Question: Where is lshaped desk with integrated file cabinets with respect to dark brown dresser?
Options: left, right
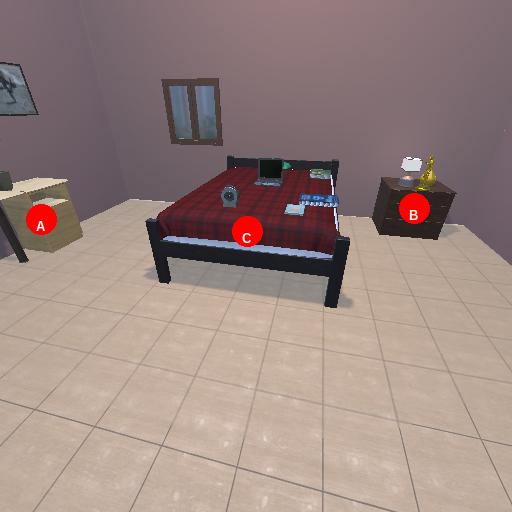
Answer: left